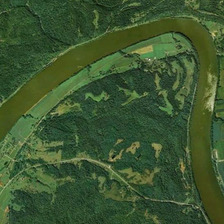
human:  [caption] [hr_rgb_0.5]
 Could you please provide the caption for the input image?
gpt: many green trees are in two sides of a curved light green river .

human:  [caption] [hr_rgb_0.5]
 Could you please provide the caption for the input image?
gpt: many green trees are in two sides of a curved light green river .

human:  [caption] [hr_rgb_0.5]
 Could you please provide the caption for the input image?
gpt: many green trees are in two sides of a curved light green river .

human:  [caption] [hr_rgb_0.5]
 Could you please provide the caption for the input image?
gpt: many green trees are in two sides of a curved light green river .

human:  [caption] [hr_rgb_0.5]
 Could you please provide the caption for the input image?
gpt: many green trees are in two sides of a curved light green river .